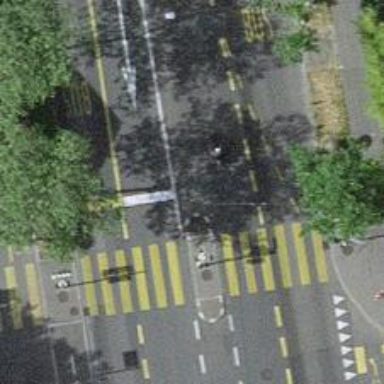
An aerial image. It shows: Road with traffic signals.